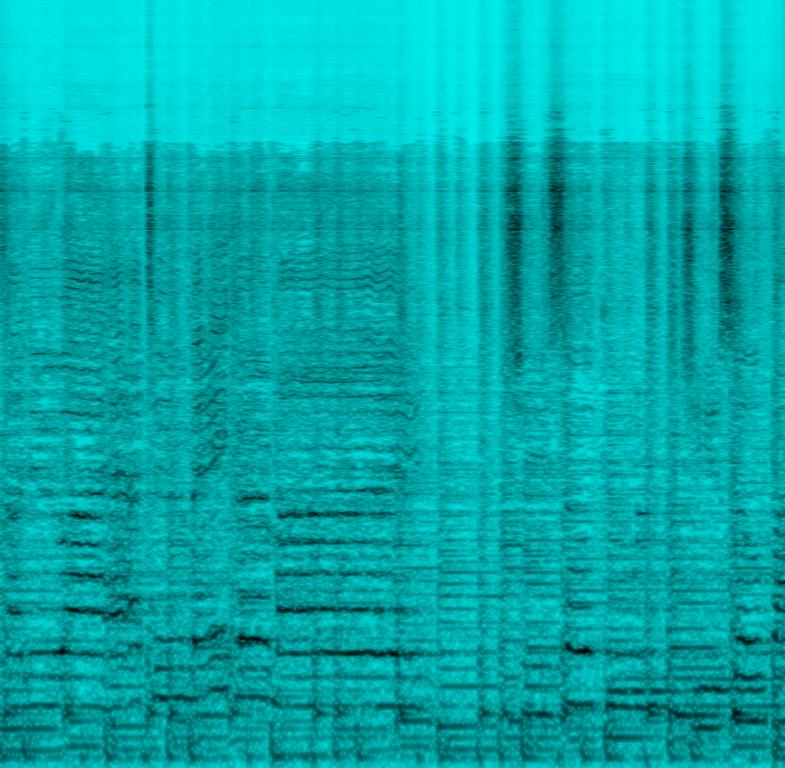
A male vocalist sings this upbeat retro song. The tempo is medium with an infectious electronic guitar, hard hitting drums, rhythmic acoustic guitar and funky bass. The song is rhythmic, groovy, upbeat, catchy, and energetic. This song is Retro Rock and Roll.